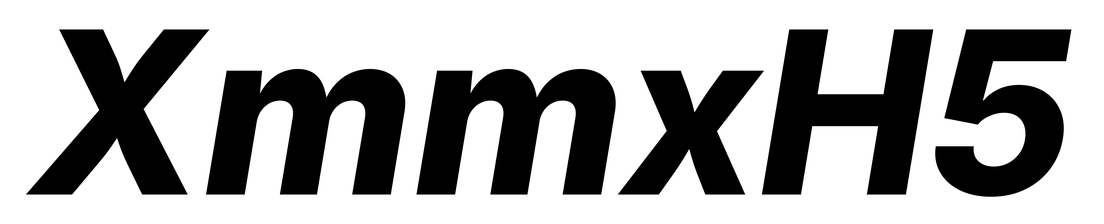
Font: Inter-Italic_ExtraBold_Italic